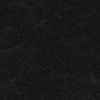
Atmospheric dust classification: dusty